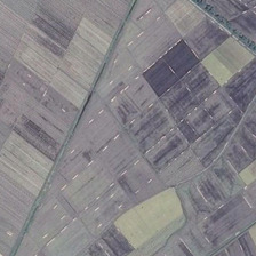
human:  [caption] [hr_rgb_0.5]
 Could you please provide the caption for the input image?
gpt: Farmland and gray colored farmland are divided into many parts by sidewalks.

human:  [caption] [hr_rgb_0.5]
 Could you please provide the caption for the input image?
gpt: the coloured agricultural land with light green and grey is divided into many parts by paths.

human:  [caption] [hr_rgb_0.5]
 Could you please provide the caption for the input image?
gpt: Light green and gray farmland is divided into many parts by sidewalks.

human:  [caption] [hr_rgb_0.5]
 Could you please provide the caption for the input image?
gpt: Green and white fields are sidewalks.

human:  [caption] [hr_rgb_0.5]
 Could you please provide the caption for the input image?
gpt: The green and gray fields of cultivation are divided into many parts by railways.